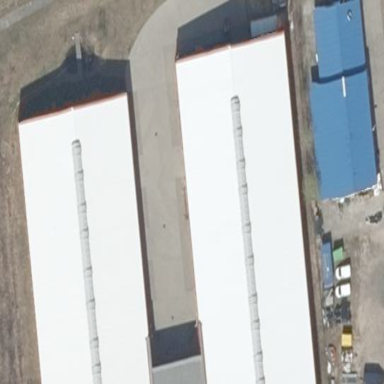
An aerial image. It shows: Industrial building with gabled roof.